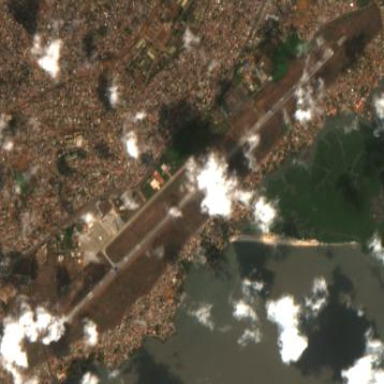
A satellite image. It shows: International public airport.